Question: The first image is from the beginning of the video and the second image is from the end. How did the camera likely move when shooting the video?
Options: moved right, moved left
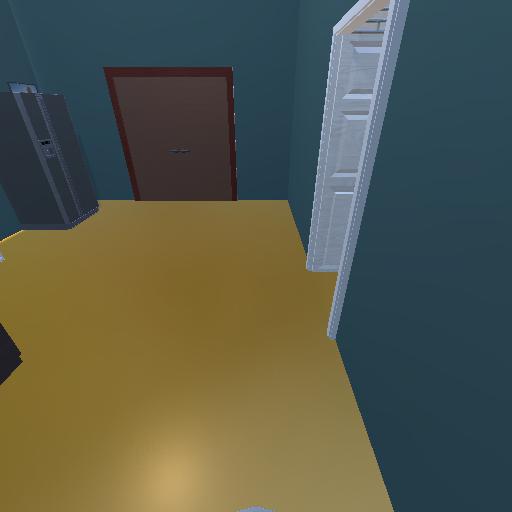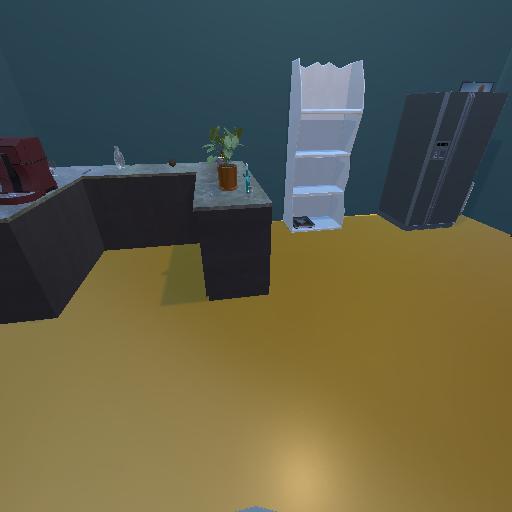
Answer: moved right